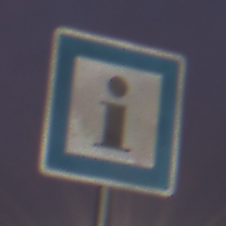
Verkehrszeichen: Informationsstelle
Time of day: SunriseSunset
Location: Outdoor (Urban)
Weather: PartlyCloudy
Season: NotSpecified
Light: Artificial